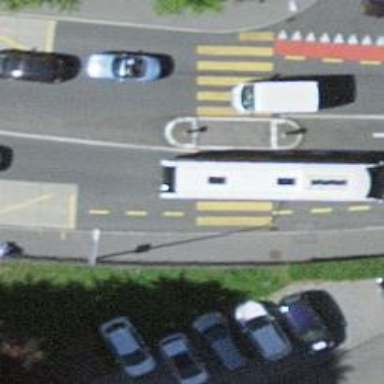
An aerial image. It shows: Footway that serves as traffic island.